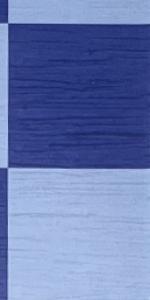
Label: Empty